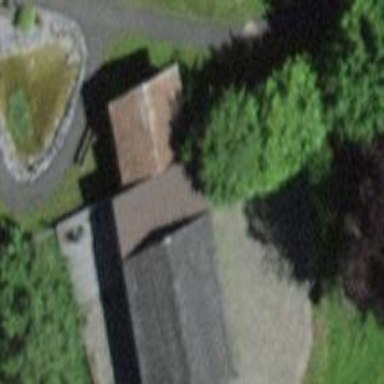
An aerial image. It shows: Garage building.